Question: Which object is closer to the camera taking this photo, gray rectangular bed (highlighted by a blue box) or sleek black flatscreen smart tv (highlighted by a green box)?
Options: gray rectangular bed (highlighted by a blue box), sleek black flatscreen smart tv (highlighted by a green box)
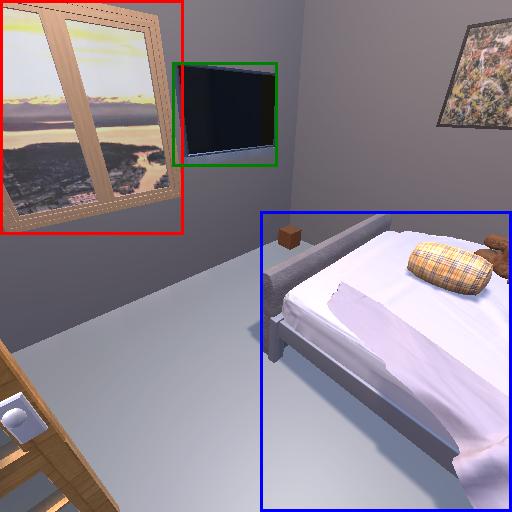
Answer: gray rectangular bed (highlighted by a blue box)